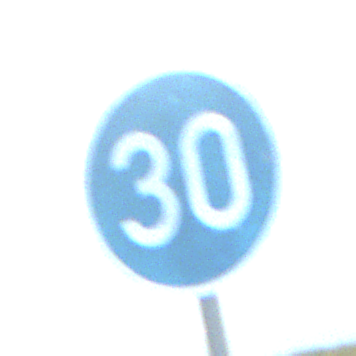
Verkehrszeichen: VorgeschriebeneMindestgeschwindigkeit
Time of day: SunriseSunset
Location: Outdoor (RoadRail)
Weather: PartlyCloudy
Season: NotSpecified
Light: Natural